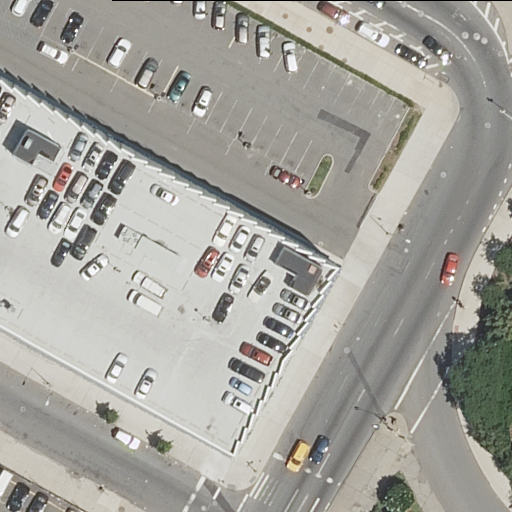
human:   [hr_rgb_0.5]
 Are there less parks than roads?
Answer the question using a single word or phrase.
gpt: yes

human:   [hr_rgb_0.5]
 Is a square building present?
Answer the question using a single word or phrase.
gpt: no

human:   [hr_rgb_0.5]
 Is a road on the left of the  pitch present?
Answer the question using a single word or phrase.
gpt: yes

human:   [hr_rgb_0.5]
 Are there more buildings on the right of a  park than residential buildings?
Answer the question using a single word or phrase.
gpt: no

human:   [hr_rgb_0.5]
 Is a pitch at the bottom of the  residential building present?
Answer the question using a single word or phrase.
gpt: yes

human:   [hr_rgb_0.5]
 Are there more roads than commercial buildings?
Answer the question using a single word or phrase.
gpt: yes

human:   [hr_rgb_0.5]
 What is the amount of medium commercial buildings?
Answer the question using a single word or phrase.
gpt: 0

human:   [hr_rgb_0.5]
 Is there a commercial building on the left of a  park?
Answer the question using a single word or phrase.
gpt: no

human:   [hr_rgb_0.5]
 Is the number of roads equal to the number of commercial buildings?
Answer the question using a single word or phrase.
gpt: no

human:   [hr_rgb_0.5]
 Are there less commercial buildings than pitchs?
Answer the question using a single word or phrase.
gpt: yes

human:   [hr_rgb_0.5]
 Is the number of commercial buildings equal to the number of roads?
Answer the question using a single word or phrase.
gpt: no

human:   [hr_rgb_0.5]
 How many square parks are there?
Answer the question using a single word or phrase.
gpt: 0

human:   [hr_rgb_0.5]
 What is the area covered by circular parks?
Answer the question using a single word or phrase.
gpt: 0m2

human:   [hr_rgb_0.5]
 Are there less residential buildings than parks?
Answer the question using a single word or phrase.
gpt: yes

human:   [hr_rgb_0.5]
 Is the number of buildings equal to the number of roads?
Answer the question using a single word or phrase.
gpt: no

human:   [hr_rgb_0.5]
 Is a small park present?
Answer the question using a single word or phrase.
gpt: yes

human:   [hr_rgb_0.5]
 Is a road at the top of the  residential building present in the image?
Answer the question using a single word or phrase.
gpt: yes

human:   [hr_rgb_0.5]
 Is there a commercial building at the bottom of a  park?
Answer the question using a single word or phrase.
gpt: no

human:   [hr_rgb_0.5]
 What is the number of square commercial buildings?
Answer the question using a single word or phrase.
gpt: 0

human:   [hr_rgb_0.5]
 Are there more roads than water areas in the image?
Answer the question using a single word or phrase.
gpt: yes

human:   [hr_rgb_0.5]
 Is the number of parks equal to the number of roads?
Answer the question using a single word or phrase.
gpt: no

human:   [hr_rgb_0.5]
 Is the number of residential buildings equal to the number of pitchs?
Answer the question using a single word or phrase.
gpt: yes

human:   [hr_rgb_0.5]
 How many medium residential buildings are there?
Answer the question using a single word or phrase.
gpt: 0

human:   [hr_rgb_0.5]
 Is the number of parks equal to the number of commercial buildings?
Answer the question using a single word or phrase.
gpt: no

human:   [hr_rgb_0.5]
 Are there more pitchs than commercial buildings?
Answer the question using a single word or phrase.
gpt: yes

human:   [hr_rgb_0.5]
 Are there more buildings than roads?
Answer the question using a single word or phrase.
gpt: no

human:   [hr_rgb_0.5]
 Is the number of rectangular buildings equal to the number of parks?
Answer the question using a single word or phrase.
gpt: no

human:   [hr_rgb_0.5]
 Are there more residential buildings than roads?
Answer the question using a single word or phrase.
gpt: no

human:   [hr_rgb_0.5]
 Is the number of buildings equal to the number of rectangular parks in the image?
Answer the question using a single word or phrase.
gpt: yes

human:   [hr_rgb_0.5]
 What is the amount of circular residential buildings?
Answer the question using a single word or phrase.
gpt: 0

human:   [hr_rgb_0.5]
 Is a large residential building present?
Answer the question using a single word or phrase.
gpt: yes

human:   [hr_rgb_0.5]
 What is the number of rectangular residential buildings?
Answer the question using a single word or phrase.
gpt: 1

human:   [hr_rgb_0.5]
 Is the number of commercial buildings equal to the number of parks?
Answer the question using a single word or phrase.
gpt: no

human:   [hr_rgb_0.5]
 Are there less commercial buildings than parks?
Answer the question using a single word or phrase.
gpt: yes

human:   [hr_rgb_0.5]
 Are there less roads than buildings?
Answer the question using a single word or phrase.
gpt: no

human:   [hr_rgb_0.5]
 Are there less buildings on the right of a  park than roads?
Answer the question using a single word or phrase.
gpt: yes